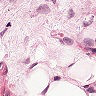
Metastatic tissue present: yes